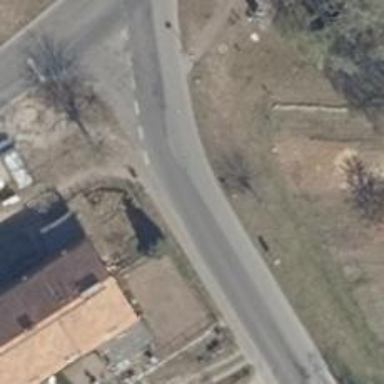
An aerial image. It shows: Secondary road with asphalt surface.